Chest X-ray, PA view. Patient: 46 years old, sex M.
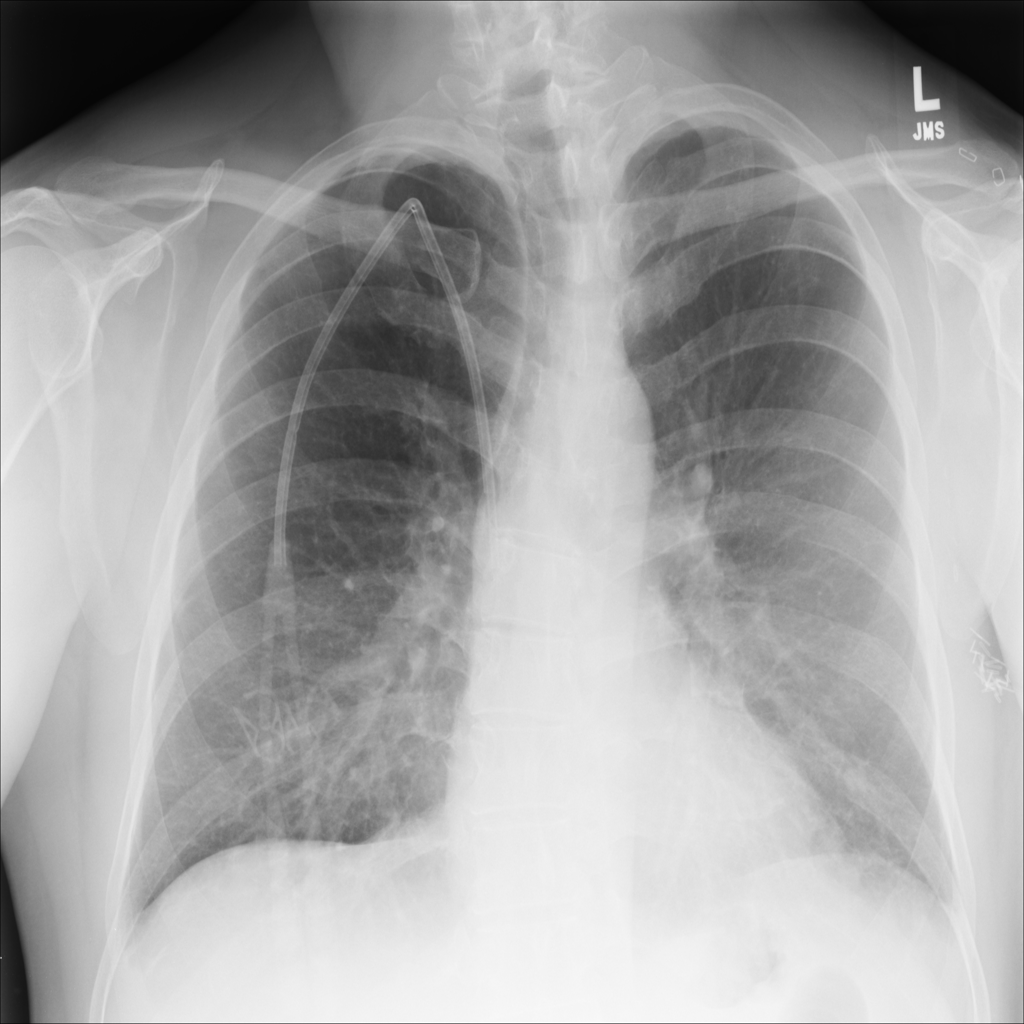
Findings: Nodule